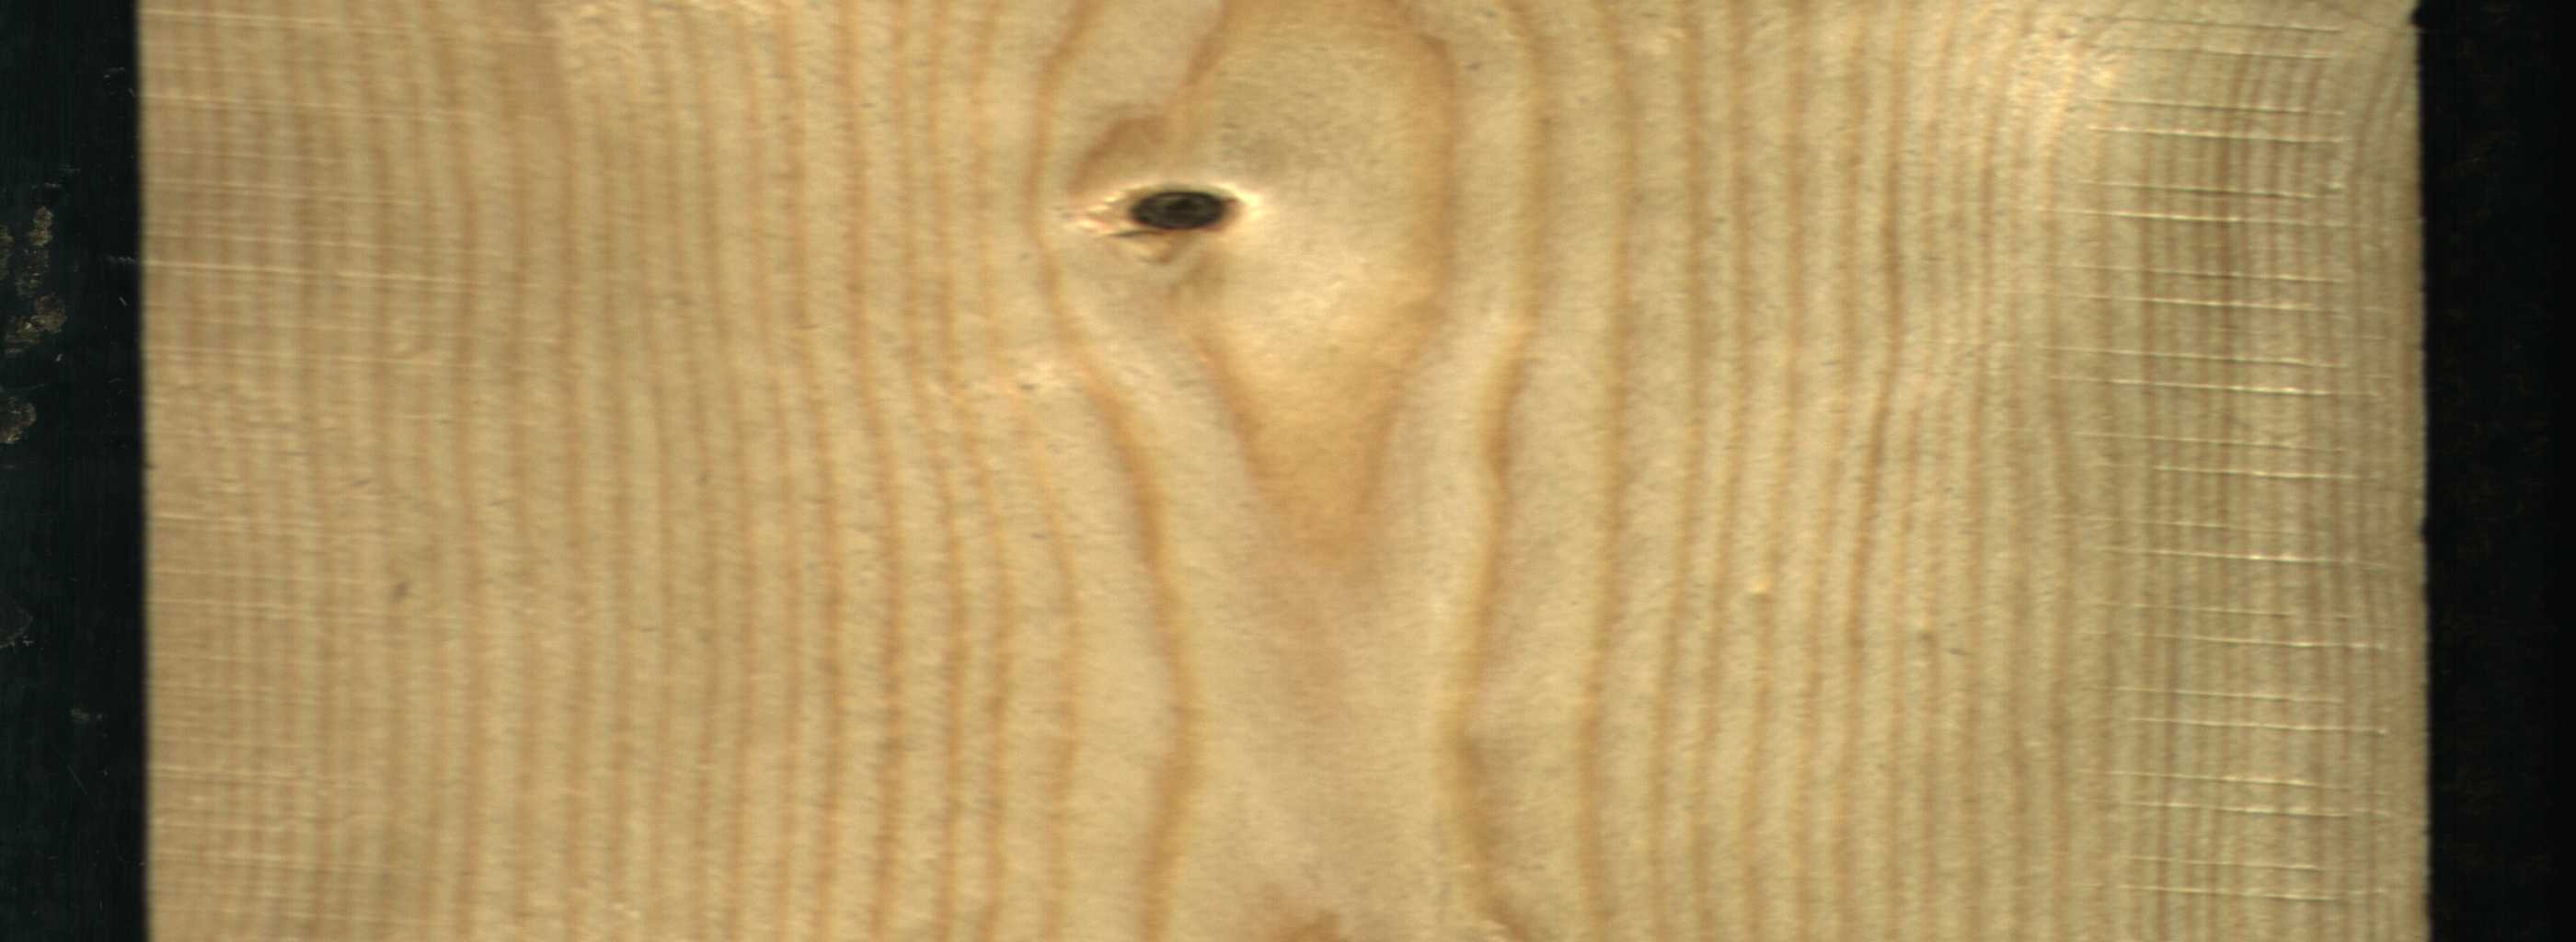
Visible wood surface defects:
Dead_Knot